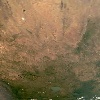
Label: land